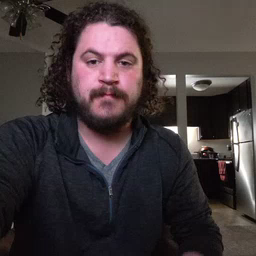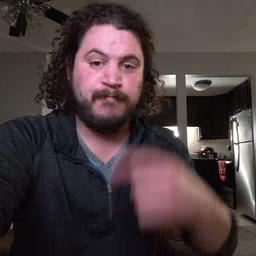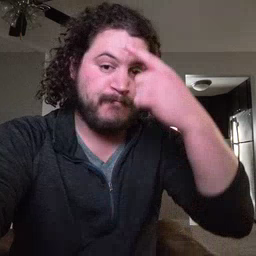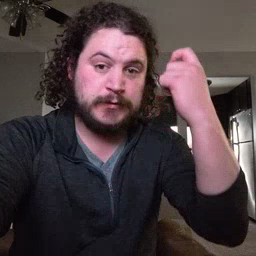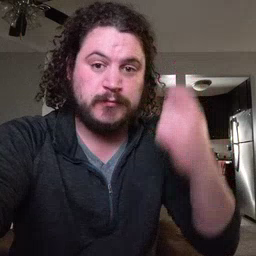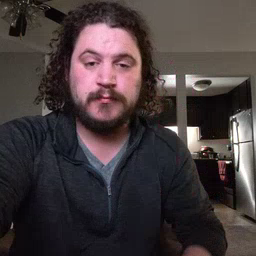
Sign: because